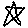
Label: star